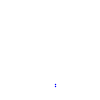
Particle: proton